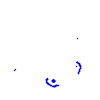
Particle: kaon